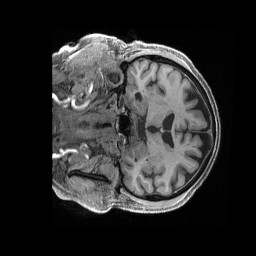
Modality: T1w
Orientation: coronal
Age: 73
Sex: male
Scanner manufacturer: siemens
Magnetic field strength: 3 T
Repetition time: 2.4 s
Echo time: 0.00228 s